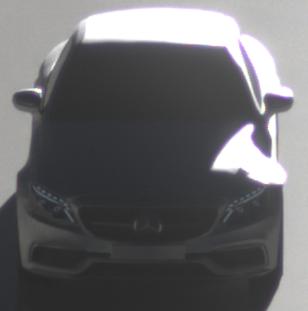
Make: Mercedes-Benz
Model: C 43 AMG
Detailed model: C-Class (205) AMG Limousine
Model produced from: 2016/10
Model produced until: 2018/04
Doors: 4
Color: white
Road condition: wet road
Daytime: morning or afternoon
Contrast: high contrast